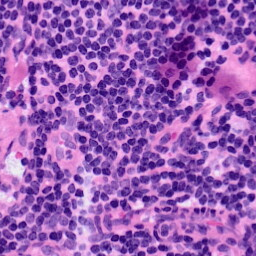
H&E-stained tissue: LymphNode